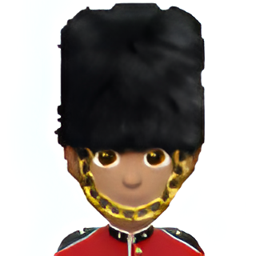
Name: guardsman
Emoji: 💂🏽
Group: People & Body
Sub-group: person-role